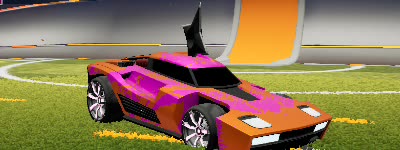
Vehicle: breakout